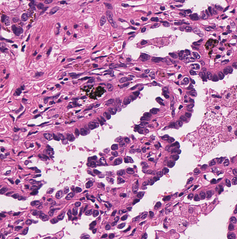
Tumor epithelial tissue: yes
Tumor-associated stroma tissue: yes
Normal tissue: no